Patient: sex F, age 48
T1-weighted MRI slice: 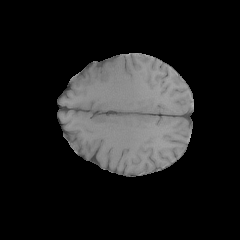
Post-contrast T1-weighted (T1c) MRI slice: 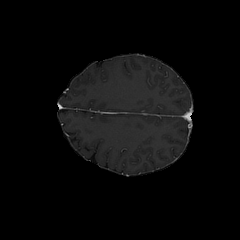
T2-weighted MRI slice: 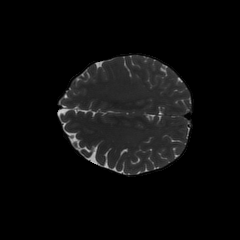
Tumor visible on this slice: no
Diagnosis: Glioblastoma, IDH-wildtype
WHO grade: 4